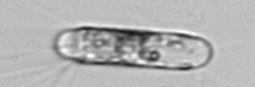
Label: Corethron_hystrix